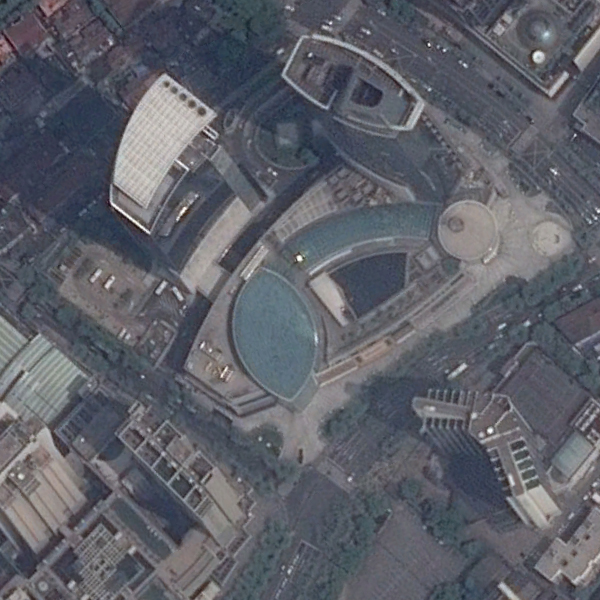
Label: Commercial